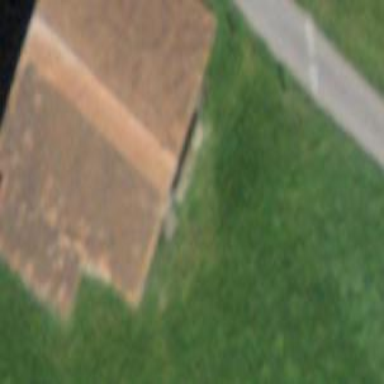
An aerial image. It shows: Barn.